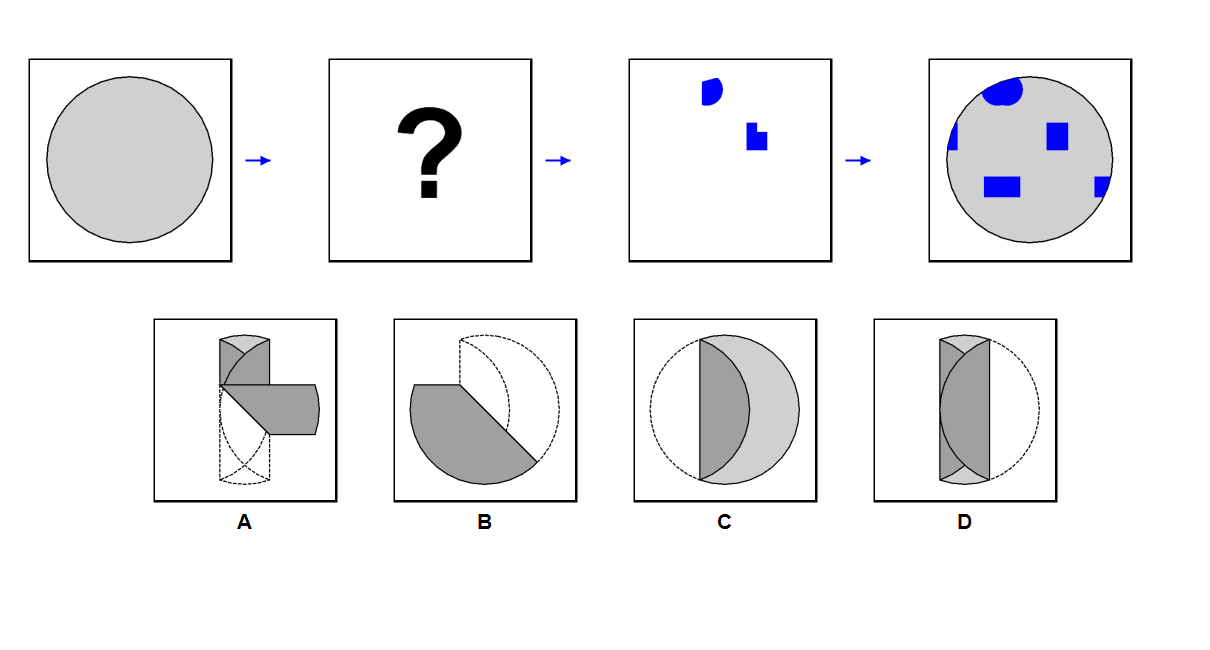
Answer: B